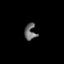
Tissue: prostate
Cell type: Myeloid cells
Senescence score: 0.7295
Nuclear area (px): 182
Mean DAPI intensity: 106.951